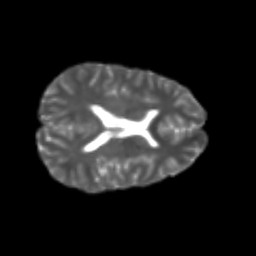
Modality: T2w
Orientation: axial
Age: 20
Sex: female
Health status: healthy
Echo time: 0.074 s